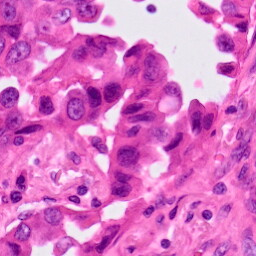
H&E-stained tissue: Lung